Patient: sex M, age 54
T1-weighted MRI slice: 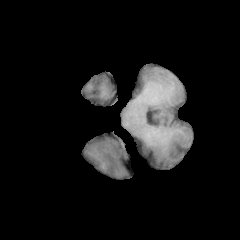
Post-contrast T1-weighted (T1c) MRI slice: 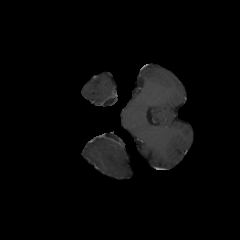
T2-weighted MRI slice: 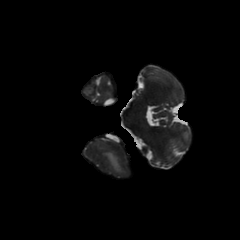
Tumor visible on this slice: yes
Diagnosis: Glioblastoma, IDH-wildtype
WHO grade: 4